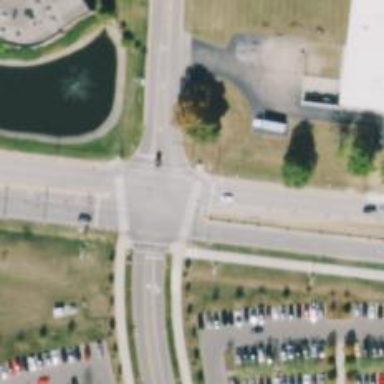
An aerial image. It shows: Zebra crossing on the road.